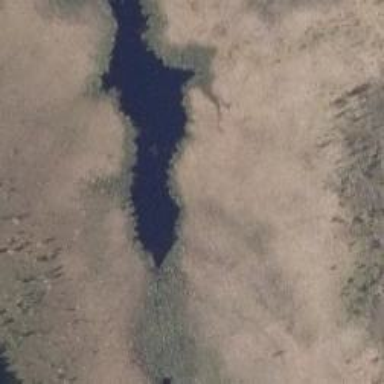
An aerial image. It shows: Pond with natural water.